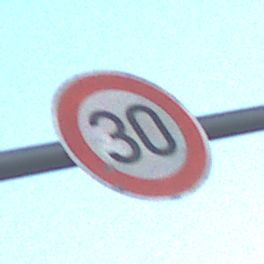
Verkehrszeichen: Geschwindigkeit30
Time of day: SunriseSunset
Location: Outdoor (Nature)
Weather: Clear
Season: Winter
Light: Natural